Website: crate-barrel
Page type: account-selection
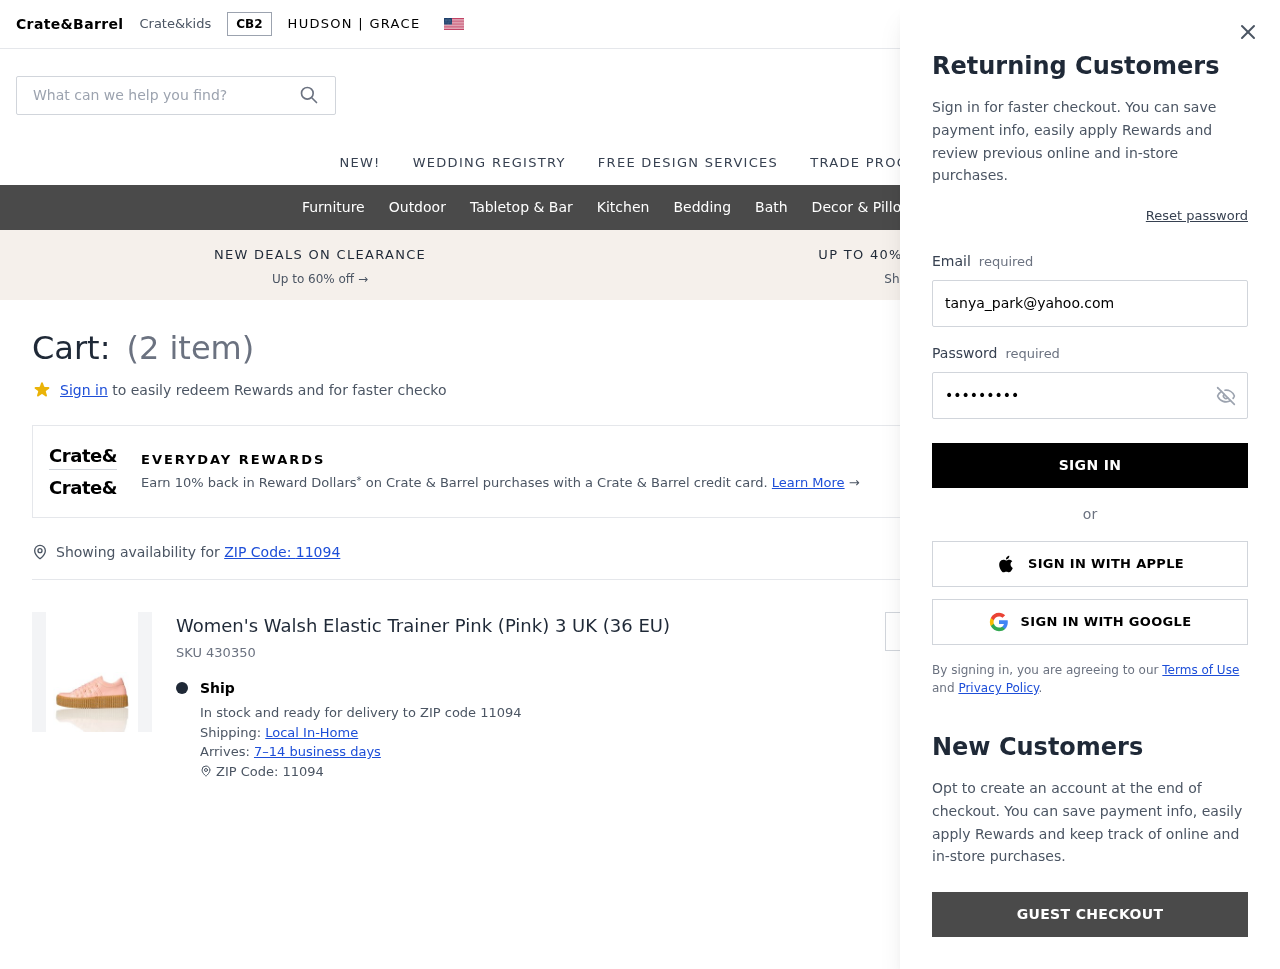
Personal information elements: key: PII_EMAIL
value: tanya_park@yahoo.com
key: PII_POSTCODE
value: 11094
Product elements: key: PRODUCT1_NAME
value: Women's Walsh Elastic Trainer Pink (Pink) 3 UK (36 EU)
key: PRODUCT1_QUANTITY
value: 2
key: PRODUCT1_SKU
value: SKU 430350
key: PRODUCT1_ORIGINAL_PRICE
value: $83.11
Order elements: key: ORDER_NUM_ITEMS
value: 2
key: ORDER_SUBTOTAL
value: $132.98
Search elements: key: HEADER_SEARCH
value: What can we help you find?